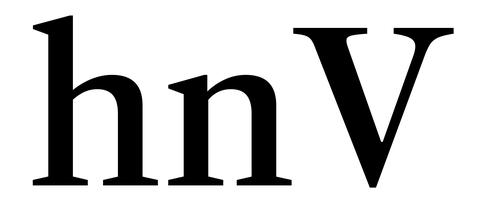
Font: LibreCaslonText_Medium